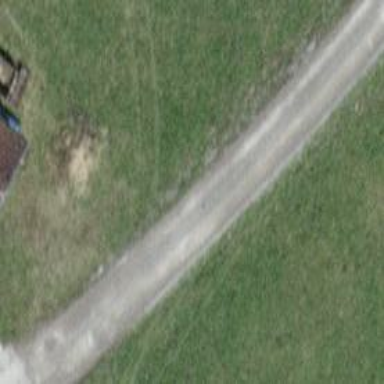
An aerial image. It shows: Track with fine gravel surface. The track type is grade 2.